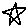
Label: house